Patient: sex F, age 60
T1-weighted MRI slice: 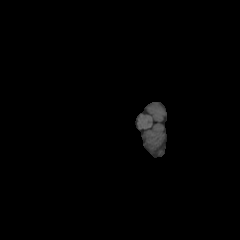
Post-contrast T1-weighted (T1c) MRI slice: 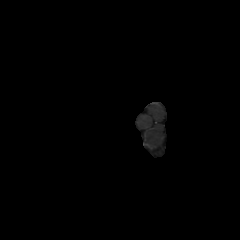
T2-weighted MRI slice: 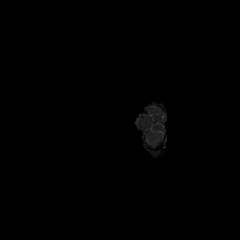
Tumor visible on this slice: no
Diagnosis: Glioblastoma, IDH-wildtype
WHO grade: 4